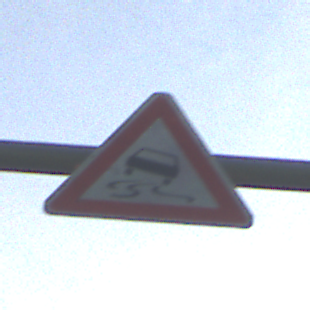
Verkehrszeichen: SchleuderOderRutschgefahr
Umgebung: Outdoor, Nature
Tageszeit: SunriseSunset
Wetter: PartlyCloudy
Licht: Natural
Jahreszeit: NotSpecified
Kontrast: MediumContrast